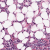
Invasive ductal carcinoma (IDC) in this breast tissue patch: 1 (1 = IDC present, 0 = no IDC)